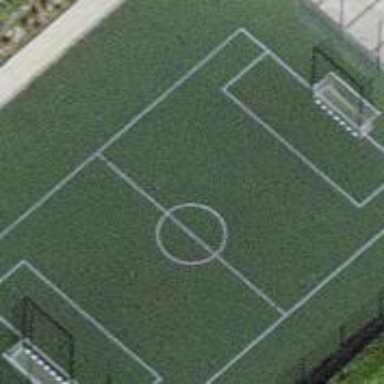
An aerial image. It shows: Soccer pitch for outdoor sports and leisure activities.